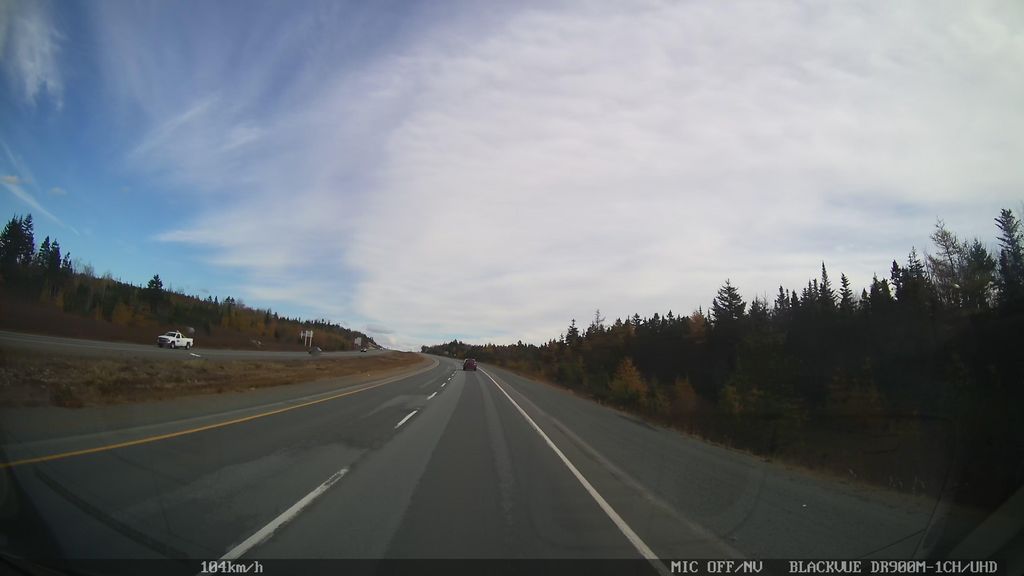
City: halifax